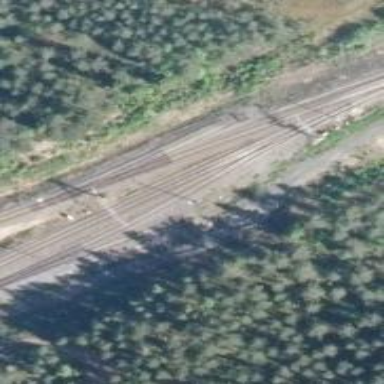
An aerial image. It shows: Rail siding with electrified contact lines for trains.